Question: :
'''
class UserAccountSettings {
private String user_id;
private String name ;
private float rate;
private String profile_photo;
private ArrayList<Activity> activities ;
}
'''
thanks for your help!
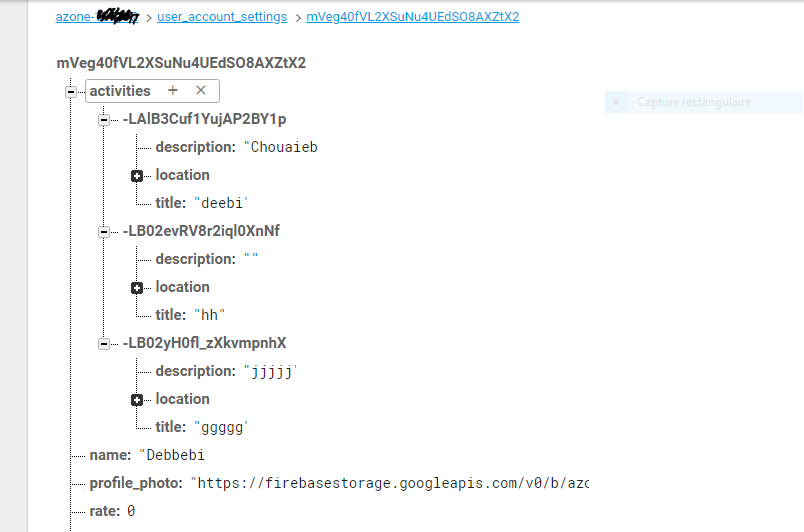
Answer: To display those values, please use the following code:
'''
String uid = FirebaseAuth.getInstance().getCurrentUser().getUid();
DatabaseReference rootRef = FirebaseDatabase.getInstance().getReference();
DatabaseReference activitiesRef = rootRef.child("user_account_settings").child(uid).child("activities");
ValueEventListener valueEventListener = new ValueEventListener() {
@Override
public void onDataChange(DataSnapshot dataSnapshot) {
String user_id = dataSnapshot.child("user_id").getValue(String.class);
String name = dataSnapshot.child("name").getValue(String.class);
float rate = dataSnapshot.child("rate").getValue(Float.class);
String profile_photo = dataSnapshot.child("profile_photo").getValue(String.class);
Log.d("TAG", user_id + " / " +
profile_photo + " / " +
rate + " / " +
profile_photo);
}
@Override
public void onCancelled(DatabaseError databaseError) {}
};
activitiesRef.addListenerForSingleValueEvent(valueEventListener);
'''
The output will be:
'''
mVeg... / Debbebi / 0 / http://...
'''